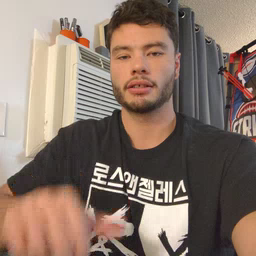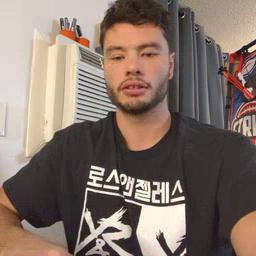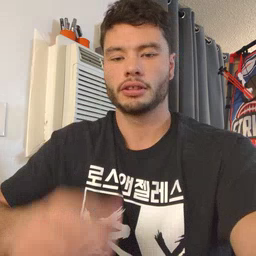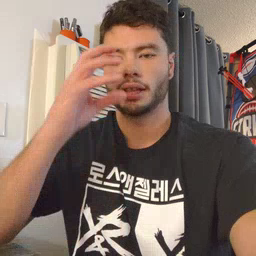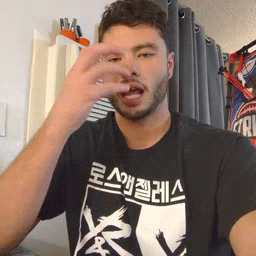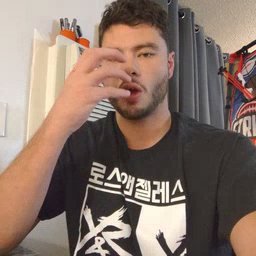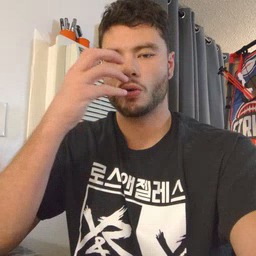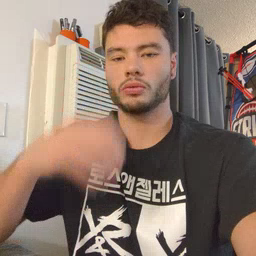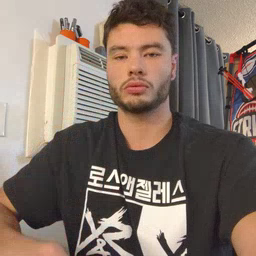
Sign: clown